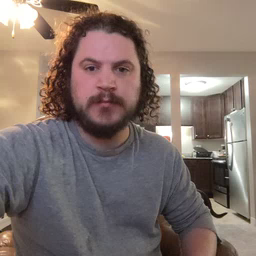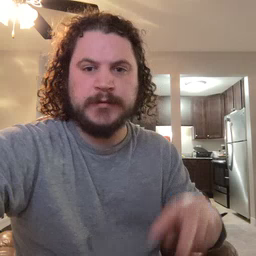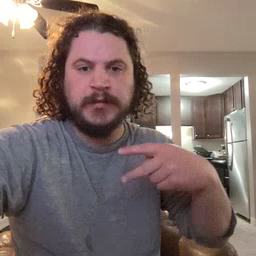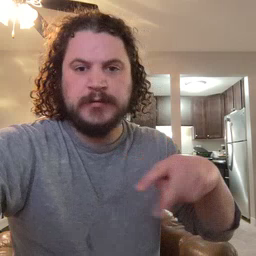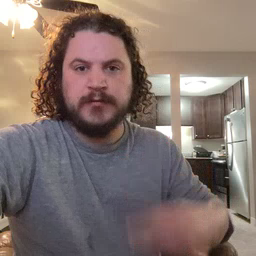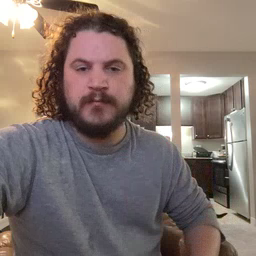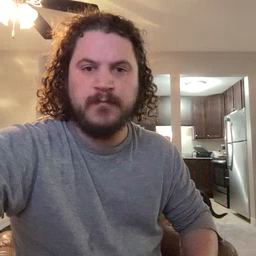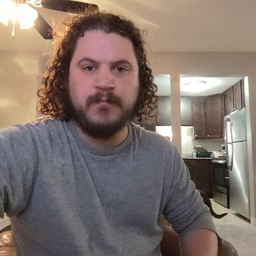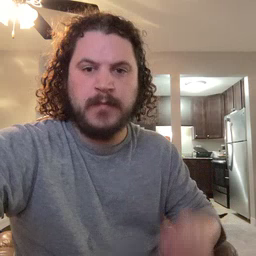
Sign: dance